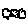
Label: cloud